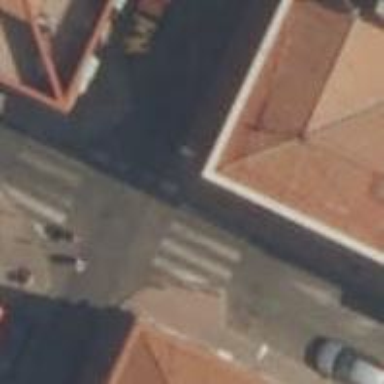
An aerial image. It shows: Uncontrolled zebra crossing on the road.